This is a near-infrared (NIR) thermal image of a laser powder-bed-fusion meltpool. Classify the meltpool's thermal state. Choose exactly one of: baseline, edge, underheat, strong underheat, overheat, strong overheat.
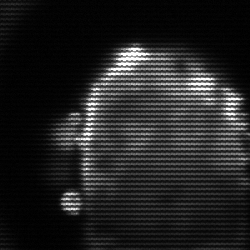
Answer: baseline